Interaction volume radius: 10 \u00c5
Interaction volume height: 35 \u00c5
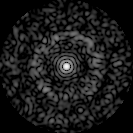
Disorder parameter: 0.83